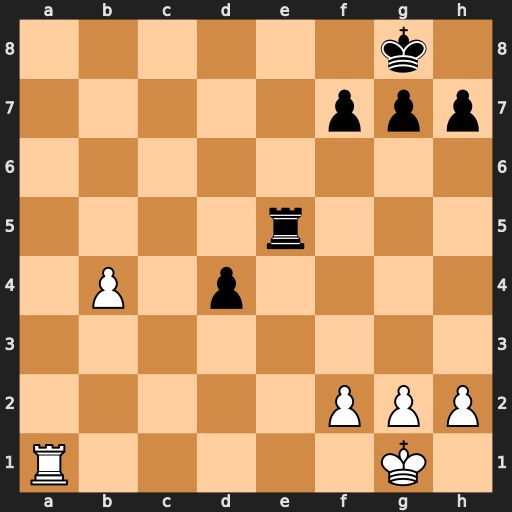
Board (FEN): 6k1/5ppp/8/4r3/1P1p4/8/5PPP/R5K1
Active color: w
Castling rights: -
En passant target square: -
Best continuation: Ra8+ Re8 Rxe8#